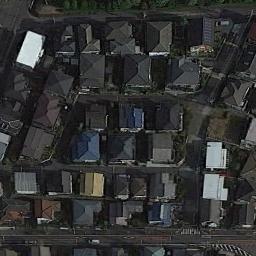
Label: residential